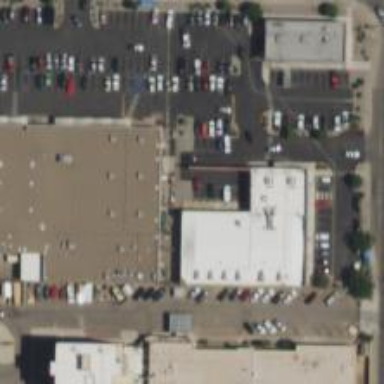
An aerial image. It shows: Post office.